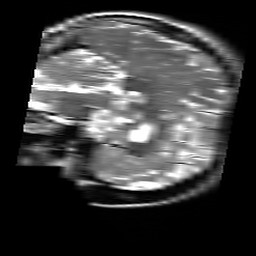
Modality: T2w
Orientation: sagittal
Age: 20
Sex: female
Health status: healthy
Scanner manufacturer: siemens
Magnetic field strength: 3 T
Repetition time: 4.01 s
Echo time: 0.116 s